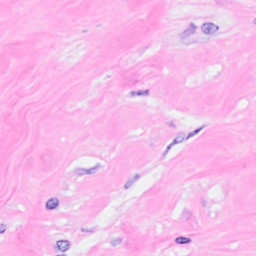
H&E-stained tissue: Breast